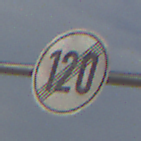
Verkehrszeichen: EndeGeschwindigkeit120
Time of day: MorningAfternoon
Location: Outdoor (Suburban)
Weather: PartlyCloudy
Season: NotSpecified
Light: Natural